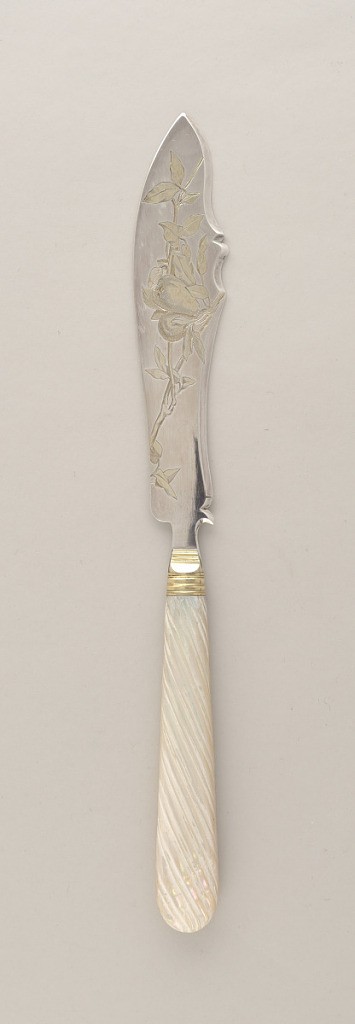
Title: Cheese Knife with Mother-of-Pearl Handle
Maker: François Nicoud, French, active Paris ca. 1875-1890
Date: ca. 1890
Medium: gold plated, silver, mother-of-pearl
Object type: knife
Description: Scimtar-shaped blade with curving spine edge. Surface gold plated and adorned with engraved foliate decoration, including pears hanging from branches. Banded gold plated ferrule leads to mother of pearl handle, decorated with carved diagonal fluting, slightly widenning to rounded terminal.